Interaction volume radius: 5 \u00c5
Interaction volume height: 30 \u00c5
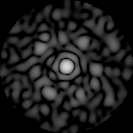
Disorder parameter: 0.8103